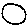
Label: circle